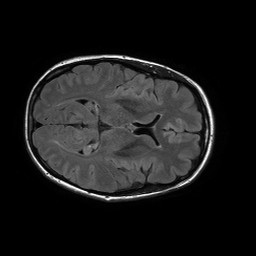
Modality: FLAIR
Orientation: axial
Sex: female
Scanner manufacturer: philips
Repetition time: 11 s
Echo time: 0.125 s